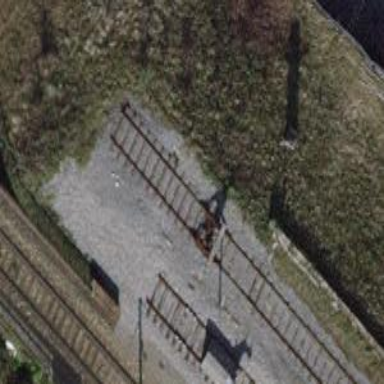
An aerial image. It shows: Railway buffer stop.